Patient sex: M
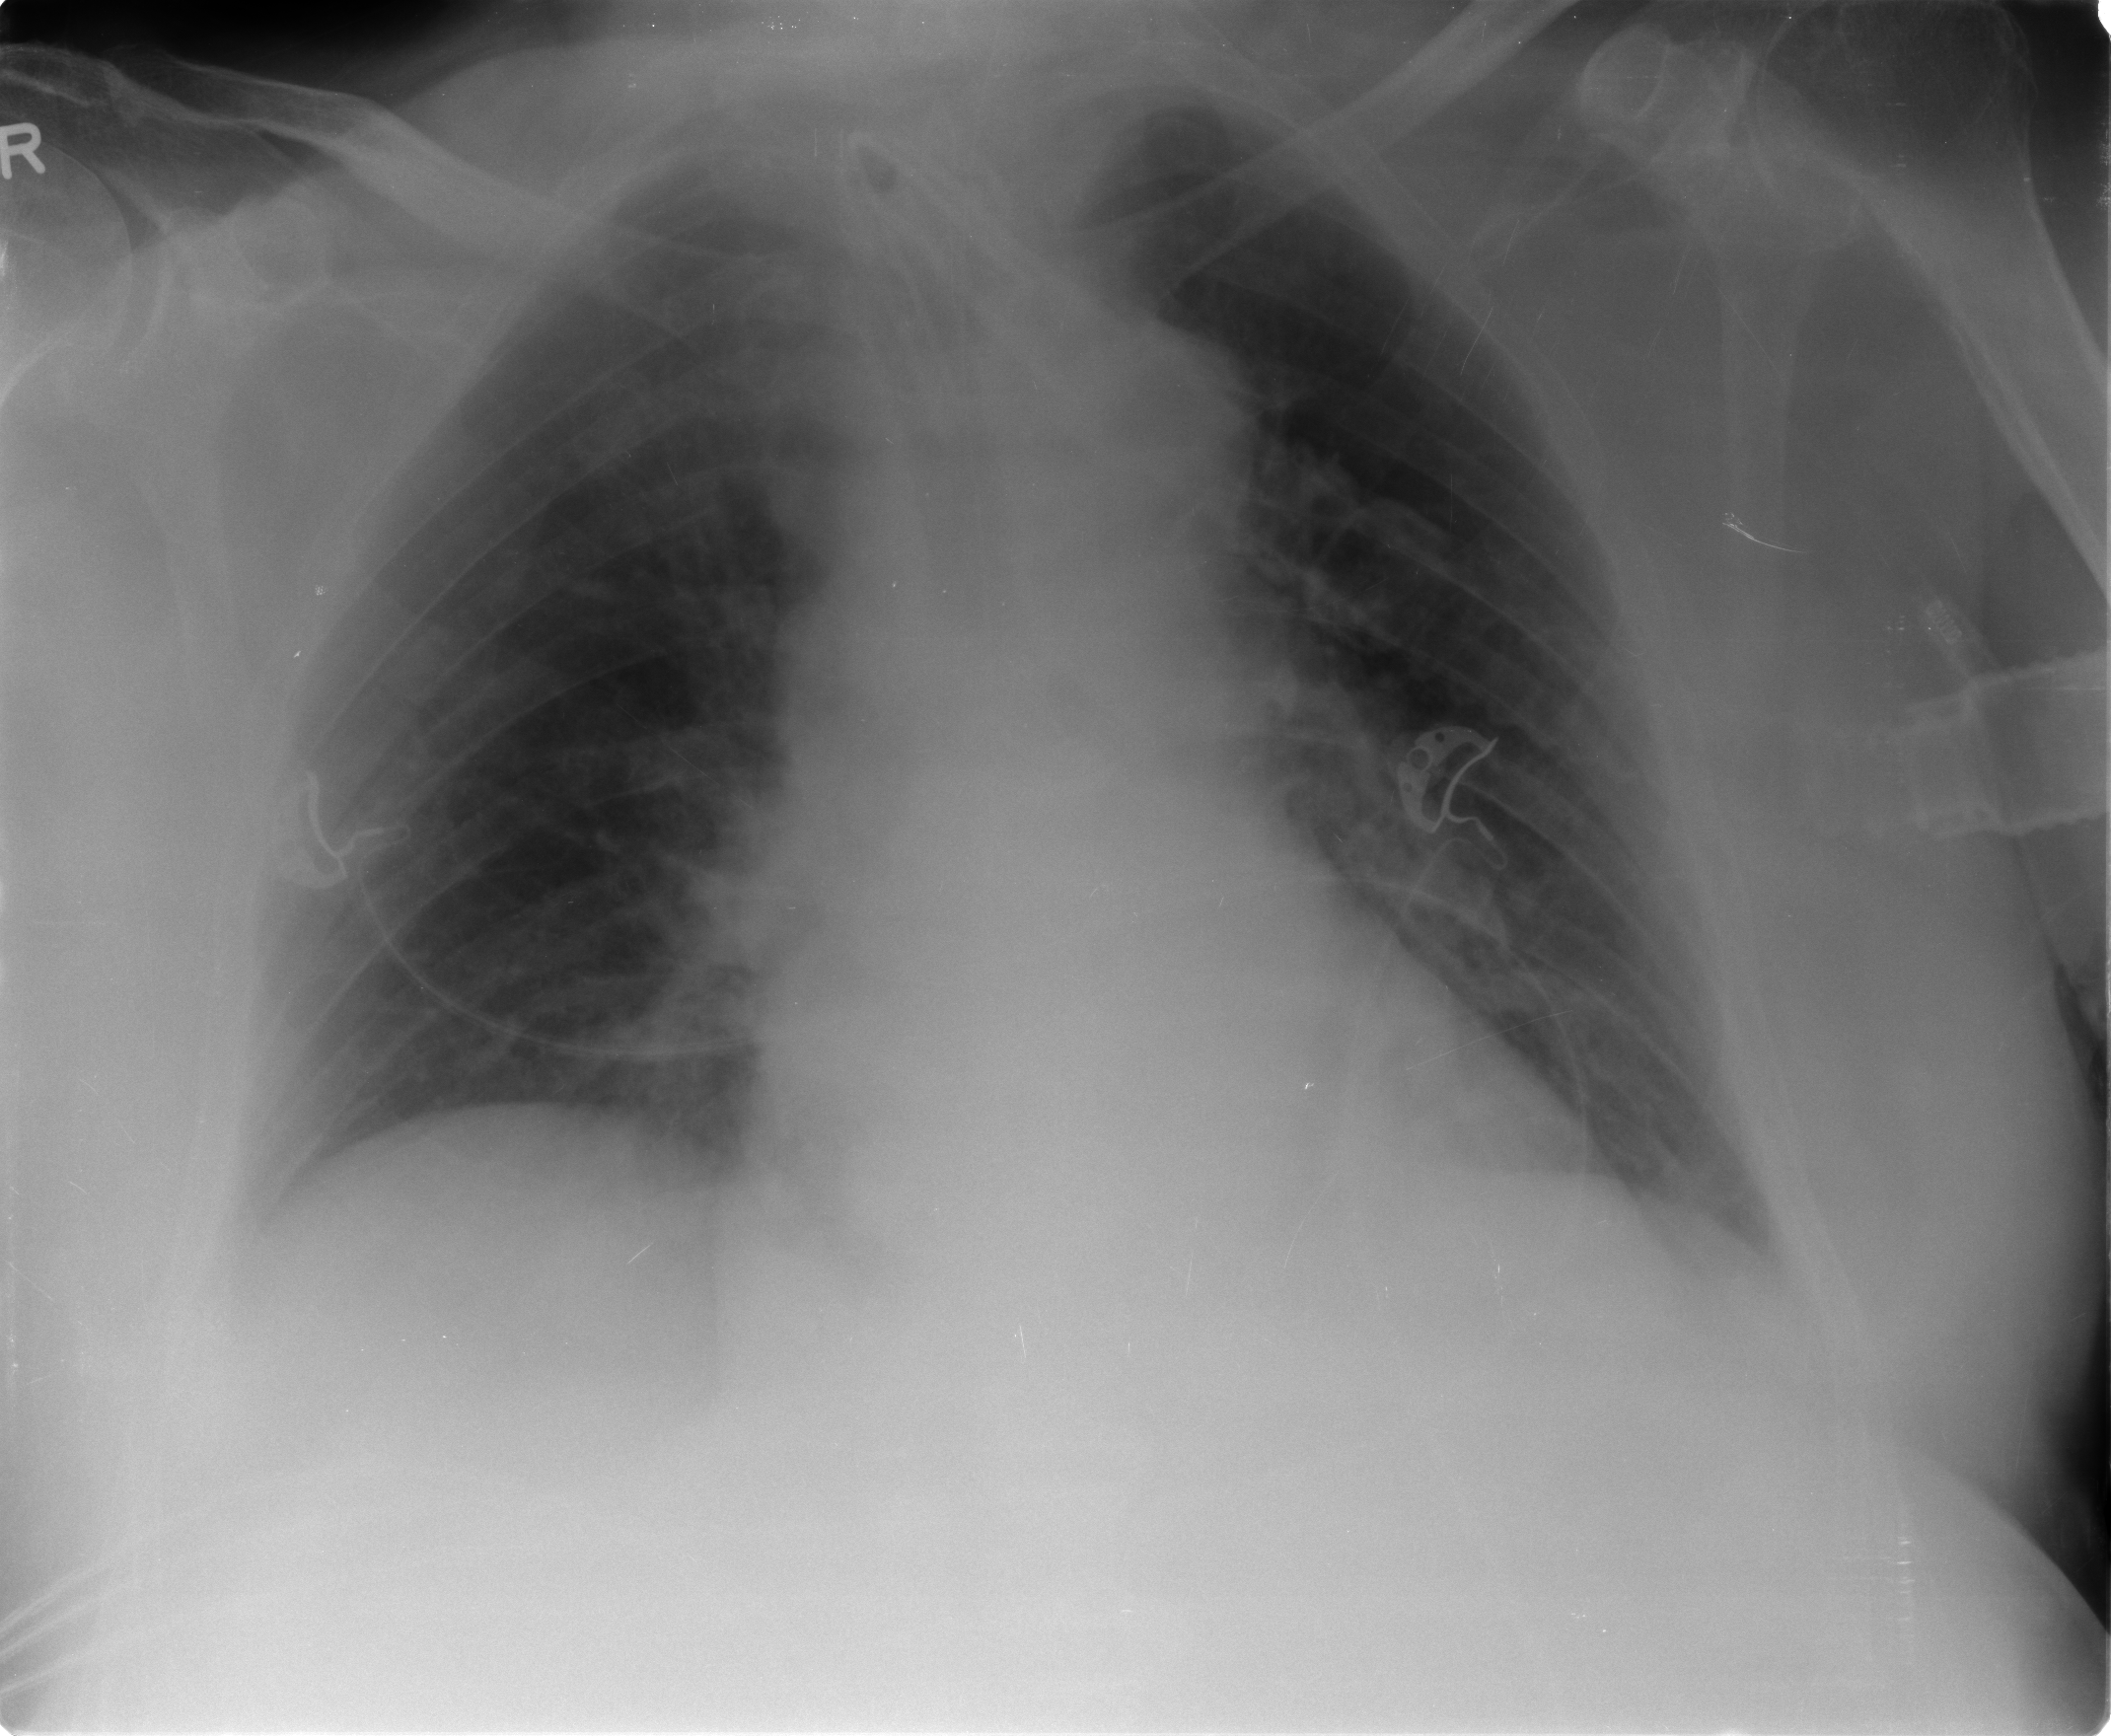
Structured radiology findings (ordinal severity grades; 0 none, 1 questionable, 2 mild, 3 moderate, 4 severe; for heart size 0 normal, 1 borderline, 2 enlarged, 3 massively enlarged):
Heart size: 1
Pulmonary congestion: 0
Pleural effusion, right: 0
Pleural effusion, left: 2
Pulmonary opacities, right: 0
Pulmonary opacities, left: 0
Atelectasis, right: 2
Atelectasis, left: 2